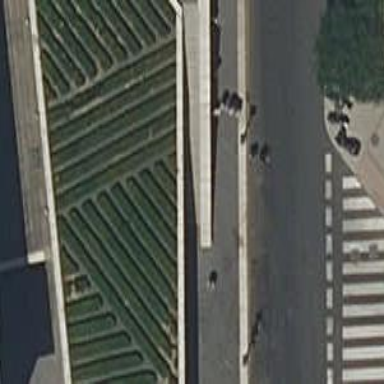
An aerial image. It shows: Concrete steps.